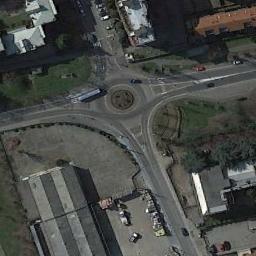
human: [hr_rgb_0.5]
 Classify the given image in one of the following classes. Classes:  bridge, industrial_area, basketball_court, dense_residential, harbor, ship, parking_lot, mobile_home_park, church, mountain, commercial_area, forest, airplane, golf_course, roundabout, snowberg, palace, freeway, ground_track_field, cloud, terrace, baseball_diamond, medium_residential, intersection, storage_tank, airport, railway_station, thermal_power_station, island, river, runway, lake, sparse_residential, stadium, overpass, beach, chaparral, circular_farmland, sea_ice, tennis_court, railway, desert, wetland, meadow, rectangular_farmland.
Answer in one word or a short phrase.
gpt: roundabout